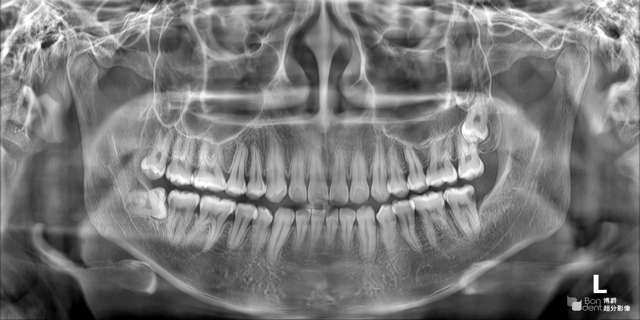
adult